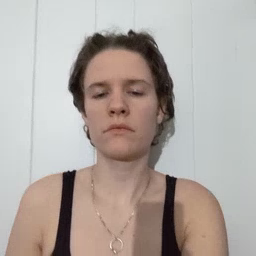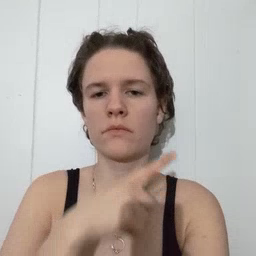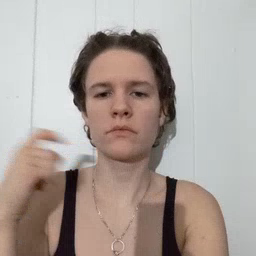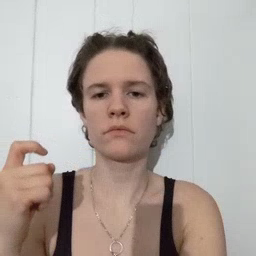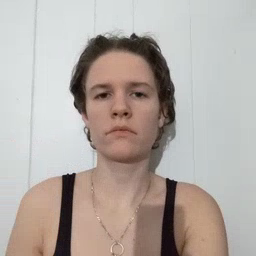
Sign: dry